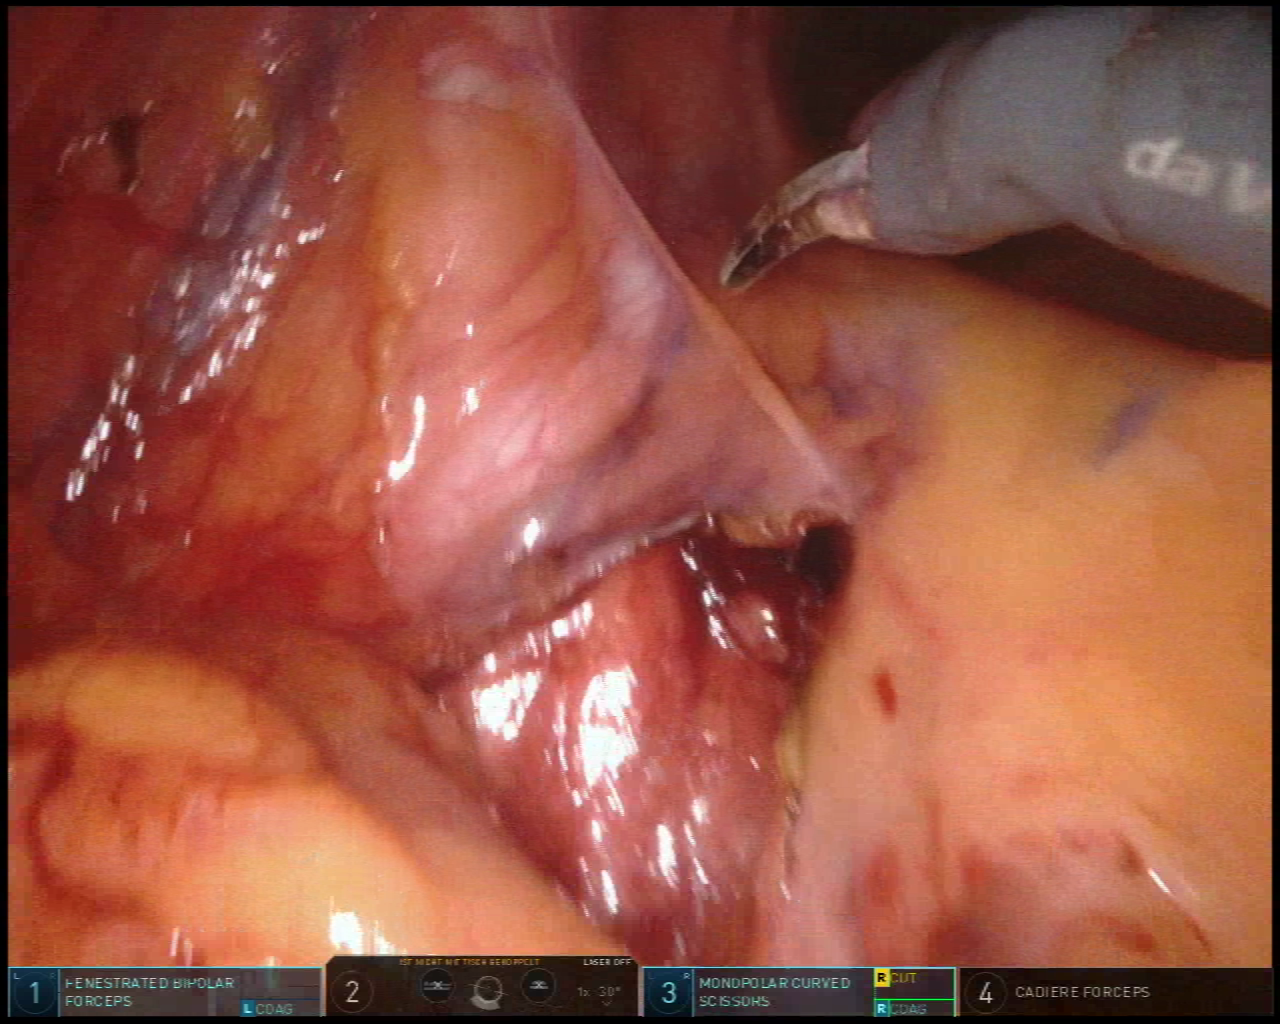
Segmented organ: ureter
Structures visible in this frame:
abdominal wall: yes
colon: no
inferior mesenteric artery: no
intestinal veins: no
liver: no
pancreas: no
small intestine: no
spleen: no
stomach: no
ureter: yes
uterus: no
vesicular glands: no